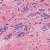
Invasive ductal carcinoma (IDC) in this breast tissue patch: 1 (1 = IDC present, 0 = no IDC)